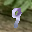
Label: 9